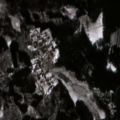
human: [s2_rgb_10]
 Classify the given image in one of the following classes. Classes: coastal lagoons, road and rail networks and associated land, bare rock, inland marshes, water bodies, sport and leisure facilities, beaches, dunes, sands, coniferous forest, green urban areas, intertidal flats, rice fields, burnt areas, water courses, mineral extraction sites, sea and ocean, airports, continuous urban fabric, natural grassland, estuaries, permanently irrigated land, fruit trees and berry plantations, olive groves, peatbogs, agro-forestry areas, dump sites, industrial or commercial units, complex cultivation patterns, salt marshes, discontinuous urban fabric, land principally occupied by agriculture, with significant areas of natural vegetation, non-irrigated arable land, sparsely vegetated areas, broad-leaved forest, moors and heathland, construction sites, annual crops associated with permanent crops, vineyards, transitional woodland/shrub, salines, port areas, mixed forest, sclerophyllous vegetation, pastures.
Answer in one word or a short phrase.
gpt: complex cultivation patterns, broad-leaved forest, coniferous forest, transitional woodland/shrub, inland marshes